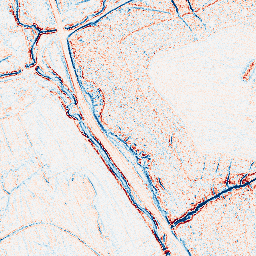
Category: edge_preserving
Decomposition family: bilateral
Decomposition parameters: d: 5
sigma_color: 50
sigma_space: 75
Upsampling method: sinc_hamming
Upsampling parameters: scale: 2
kernel_size: 16
Upsampling scale: 2